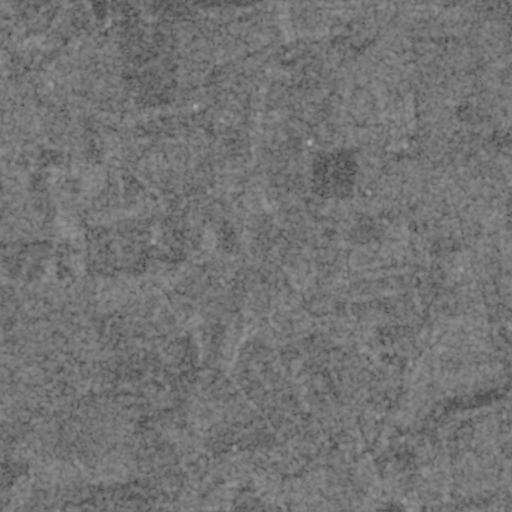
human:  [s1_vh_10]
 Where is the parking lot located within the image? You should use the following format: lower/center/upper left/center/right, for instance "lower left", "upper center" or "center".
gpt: The parking lot is located in the upper left of the image.
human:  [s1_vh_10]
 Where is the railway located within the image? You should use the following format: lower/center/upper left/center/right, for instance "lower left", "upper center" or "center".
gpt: The railway is located in the upper left of the image.
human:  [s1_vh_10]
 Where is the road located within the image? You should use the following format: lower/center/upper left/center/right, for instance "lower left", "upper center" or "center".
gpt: There is no road in the image.

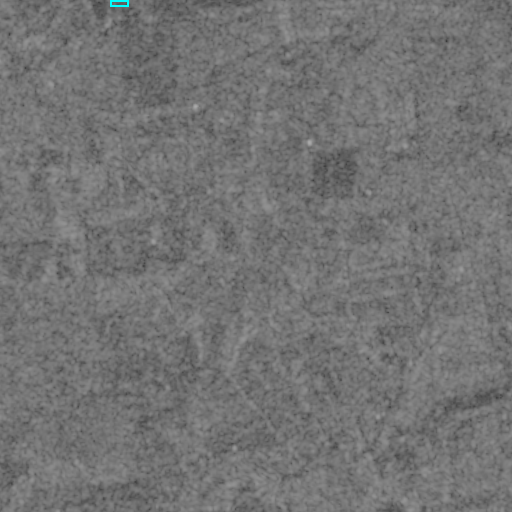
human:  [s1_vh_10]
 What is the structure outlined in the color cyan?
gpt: The structure outlined in cyan is a parking lot.
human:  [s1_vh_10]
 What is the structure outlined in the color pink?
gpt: There is no pink outline.